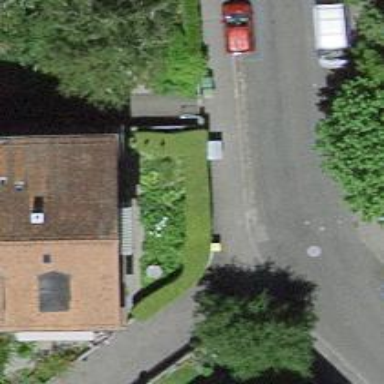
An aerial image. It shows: Post box is visible.